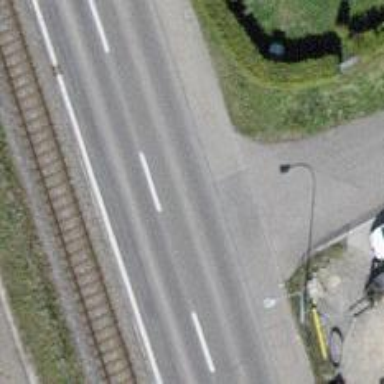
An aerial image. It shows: Primary highway.